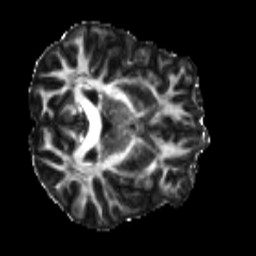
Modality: FA
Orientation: axial
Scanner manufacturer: siemens
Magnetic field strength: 3 T
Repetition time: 4 s
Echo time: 0.0594 s